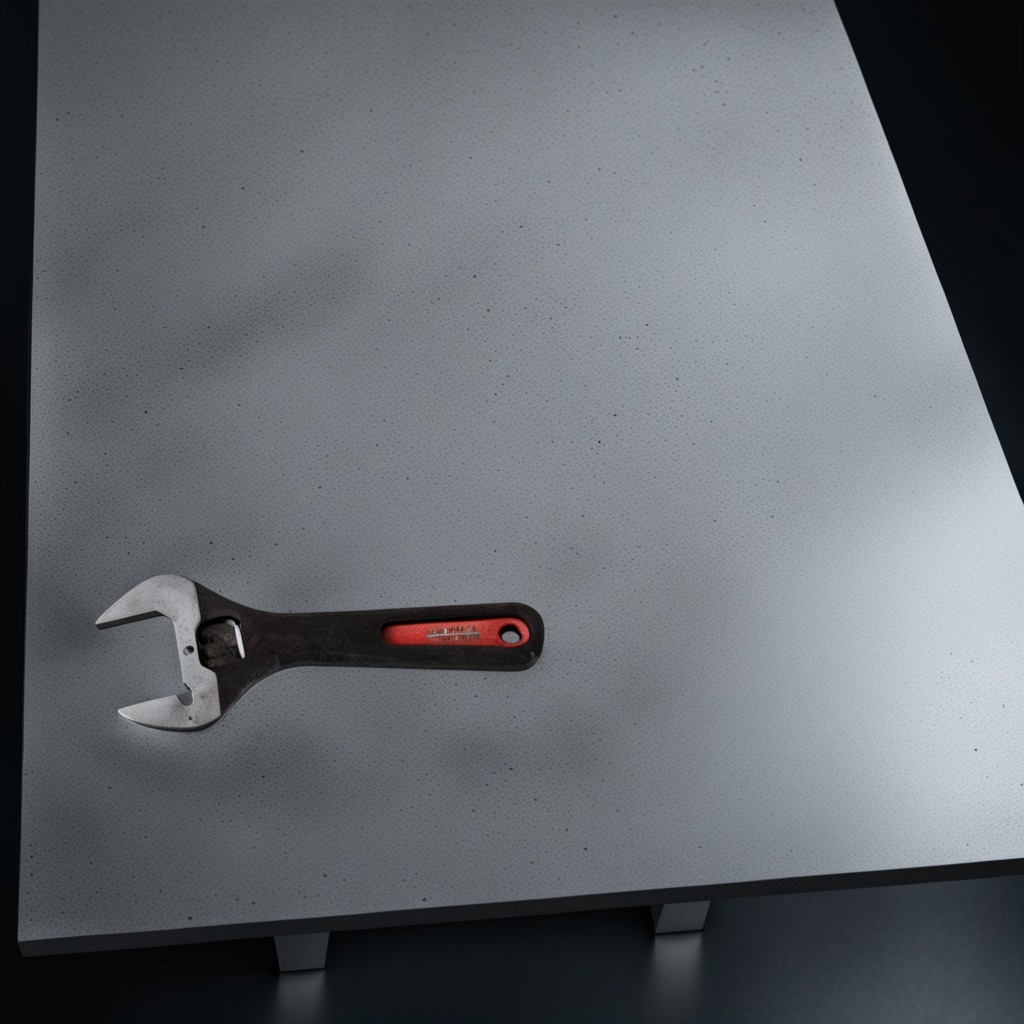
An wrench lies on the clean granite table inside a workshop at night dim ambient light soft shadows worn but